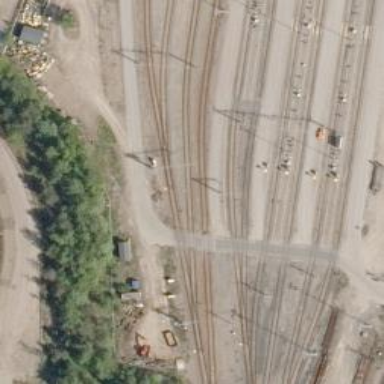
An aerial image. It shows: Rail yard with electrified contact lines for the railway.